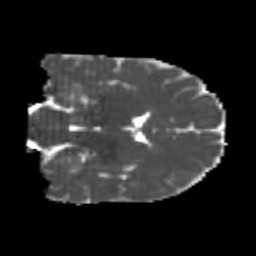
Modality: MD
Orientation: coronal
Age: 24
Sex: male
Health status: healthy
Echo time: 0.074 s